Interaction volume radius: 5 \u00c5
Interaction volume height: 15 \u00c5
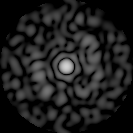
Disorder parameter: 0.8687